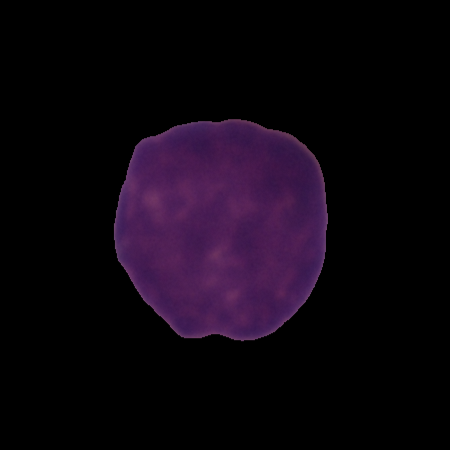
Label: healthy